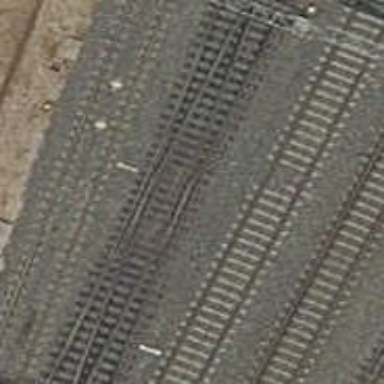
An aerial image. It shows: Rail yard with electrified contact lines for railway operations.